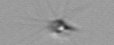
Label: Calciopappus